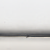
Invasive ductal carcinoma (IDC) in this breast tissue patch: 0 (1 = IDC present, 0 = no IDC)